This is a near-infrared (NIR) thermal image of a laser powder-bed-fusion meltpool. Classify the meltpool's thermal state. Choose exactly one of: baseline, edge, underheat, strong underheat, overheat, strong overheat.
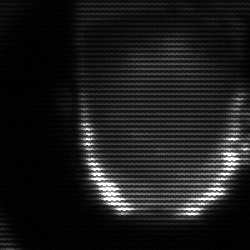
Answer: baseline